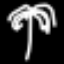
Label: palm tree